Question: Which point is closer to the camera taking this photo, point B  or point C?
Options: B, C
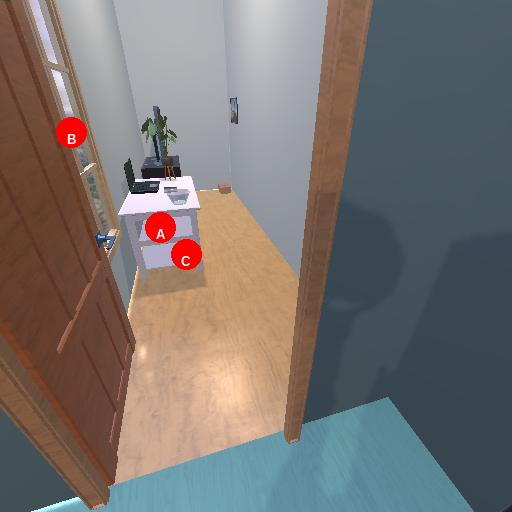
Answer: B